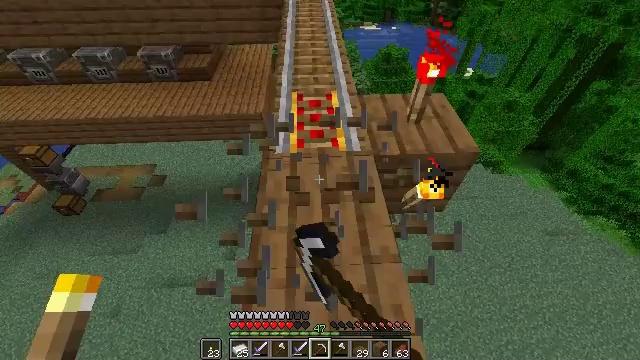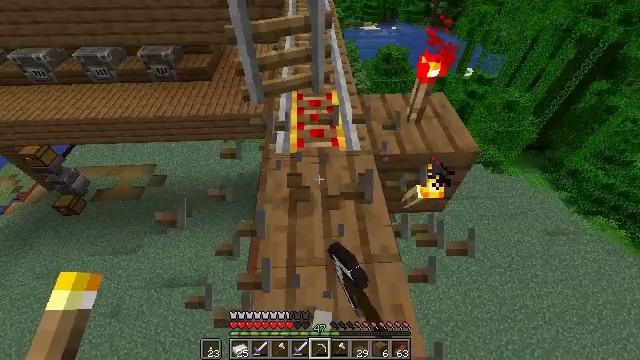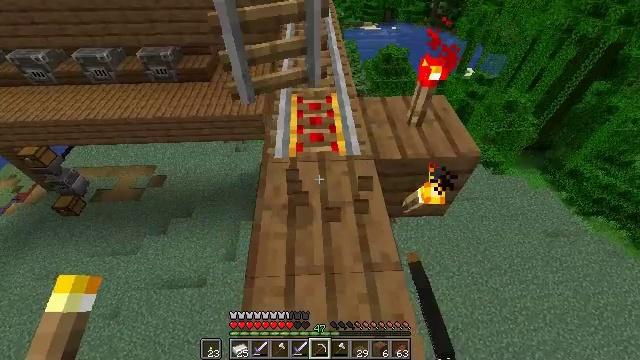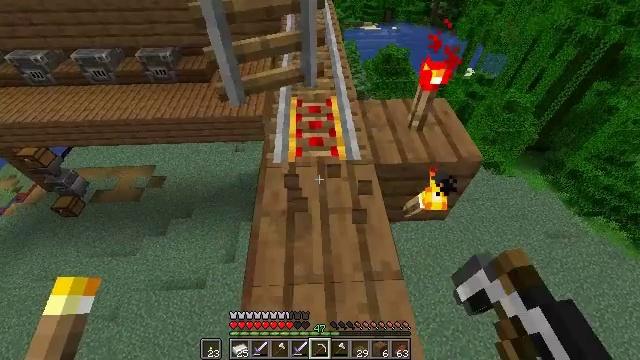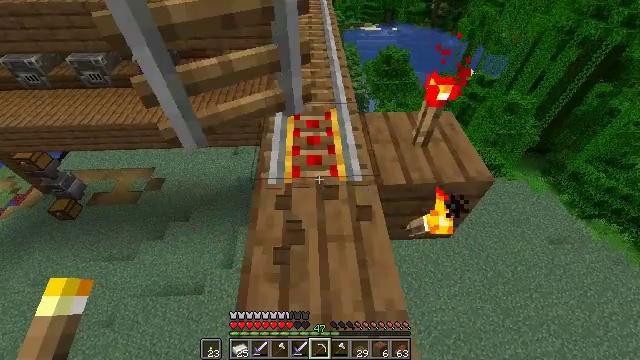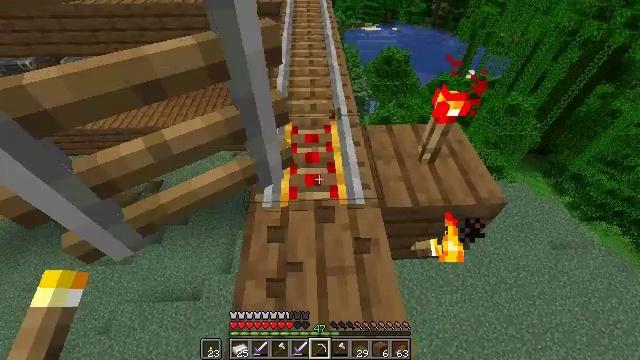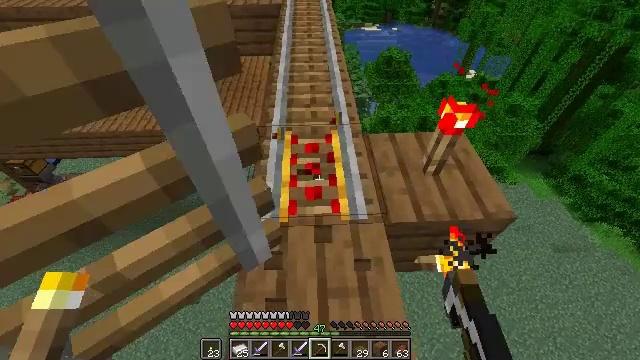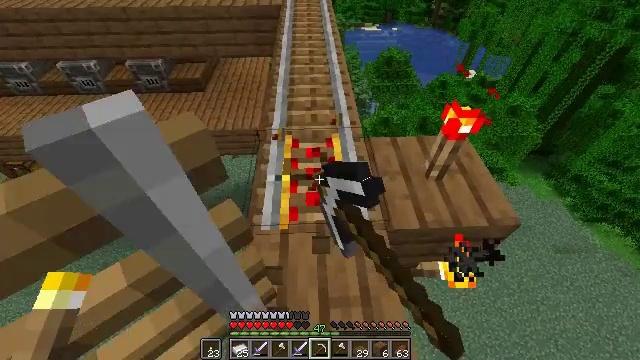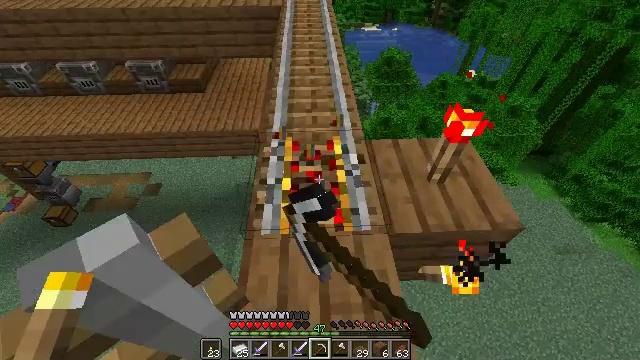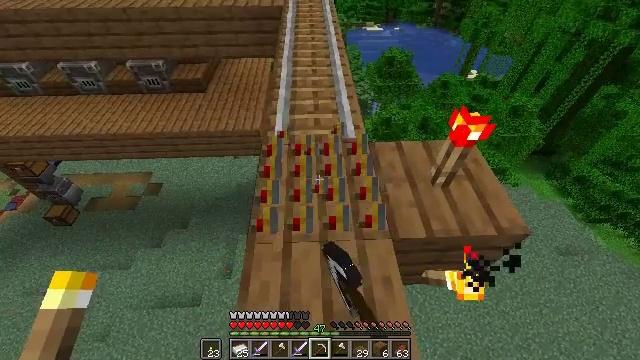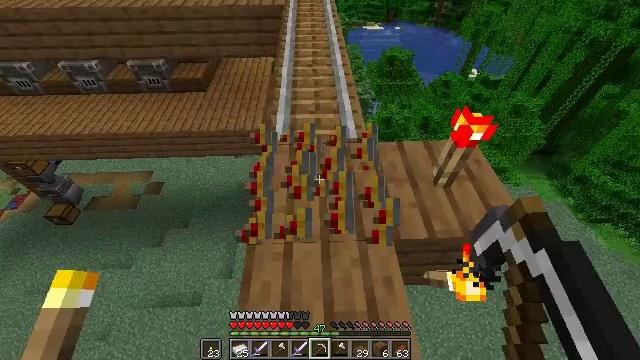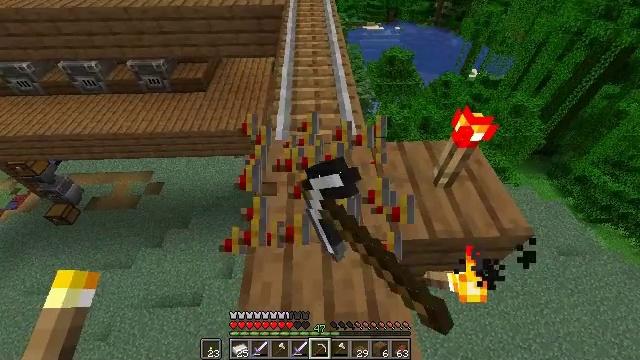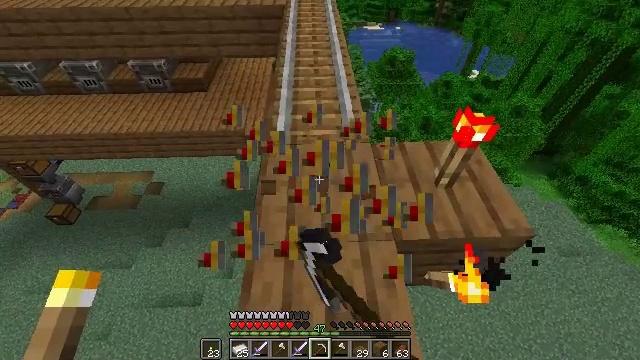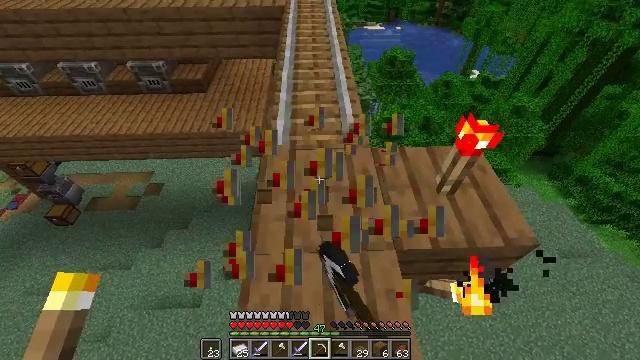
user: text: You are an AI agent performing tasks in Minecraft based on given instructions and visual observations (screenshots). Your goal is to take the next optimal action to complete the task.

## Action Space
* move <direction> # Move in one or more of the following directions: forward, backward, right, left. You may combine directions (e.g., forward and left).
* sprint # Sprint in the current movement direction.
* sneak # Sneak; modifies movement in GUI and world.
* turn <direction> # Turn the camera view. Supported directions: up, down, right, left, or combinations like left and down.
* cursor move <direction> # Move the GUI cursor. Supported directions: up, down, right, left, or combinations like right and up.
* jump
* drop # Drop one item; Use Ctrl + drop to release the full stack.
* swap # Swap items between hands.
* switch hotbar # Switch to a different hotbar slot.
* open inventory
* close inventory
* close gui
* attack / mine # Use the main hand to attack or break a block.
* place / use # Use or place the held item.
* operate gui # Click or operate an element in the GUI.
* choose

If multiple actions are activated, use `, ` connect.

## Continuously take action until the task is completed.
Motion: motion action
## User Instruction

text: Gather the powered rail to store in inventory.
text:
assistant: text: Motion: attack / mine
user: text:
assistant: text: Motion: move forward, attack / mine
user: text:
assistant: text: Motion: move forward, attack / mine
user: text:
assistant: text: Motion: move forward, attack / mine
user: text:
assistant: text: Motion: move forward, attack / mine
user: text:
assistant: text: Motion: attack / mine
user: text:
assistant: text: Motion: attack / mine
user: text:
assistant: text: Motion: attack / mine
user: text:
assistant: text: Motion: attack / mine
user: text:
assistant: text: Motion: attack / mine
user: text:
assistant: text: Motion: attack / mine
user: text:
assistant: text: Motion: attack / mine
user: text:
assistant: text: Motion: move forward, attack / mine
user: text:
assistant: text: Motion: attack / mine